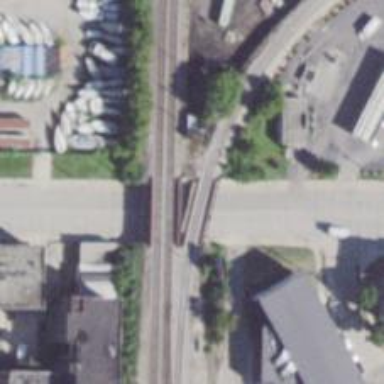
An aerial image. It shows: Railway bridge over spur service line.